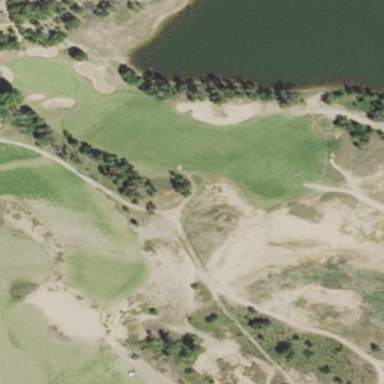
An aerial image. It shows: Sand bunker on golf course.